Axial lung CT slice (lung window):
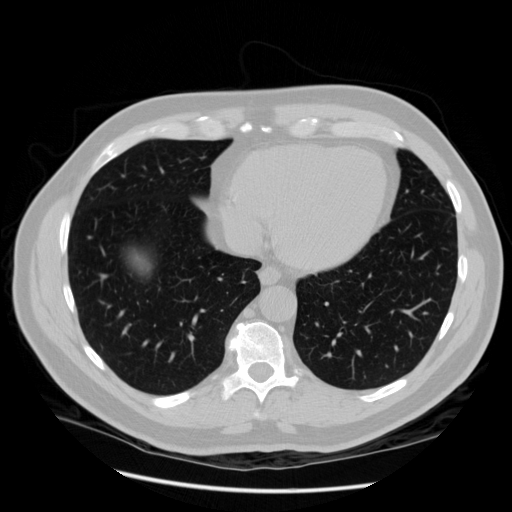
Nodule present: no